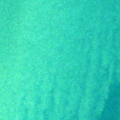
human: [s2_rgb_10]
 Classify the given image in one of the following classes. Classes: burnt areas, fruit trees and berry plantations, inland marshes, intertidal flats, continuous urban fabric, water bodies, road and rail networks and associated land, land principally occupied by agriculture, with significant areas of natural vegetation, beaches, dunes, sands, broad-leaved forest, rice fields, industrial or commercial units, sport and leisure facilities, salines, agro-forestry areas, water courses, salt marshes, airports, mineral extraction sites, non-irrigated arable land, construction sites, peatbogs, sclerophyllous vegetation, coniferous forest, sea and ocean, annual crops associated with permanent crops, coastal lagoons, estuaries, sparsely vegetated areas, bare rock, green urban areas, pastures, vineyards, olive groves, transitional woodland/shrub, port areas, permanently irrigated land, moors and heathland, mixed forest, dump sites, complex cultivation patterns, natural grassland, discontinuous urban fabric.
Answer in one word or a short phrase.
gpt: sea and ocean